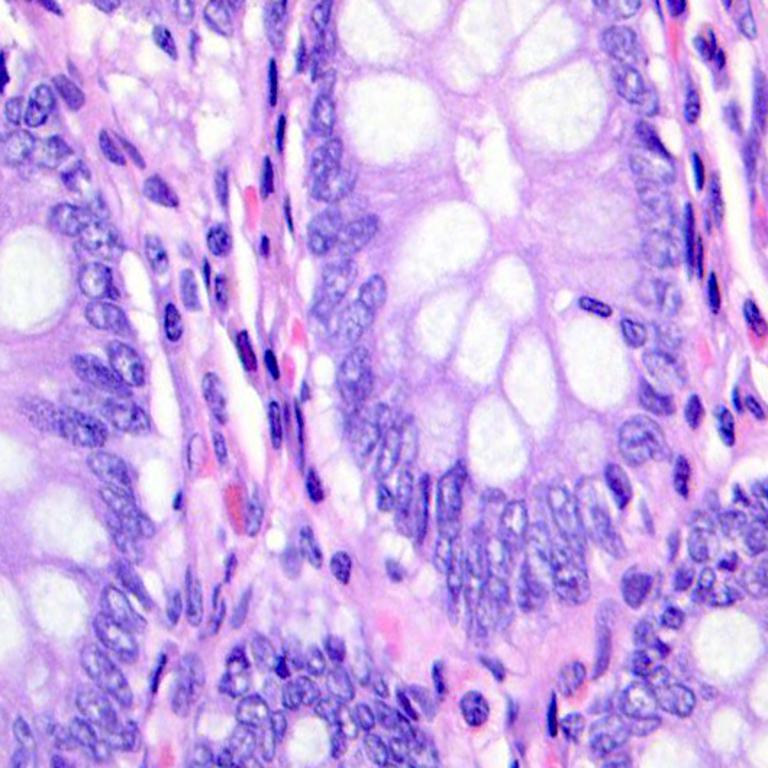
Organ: colon
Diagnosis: benign